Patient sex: F
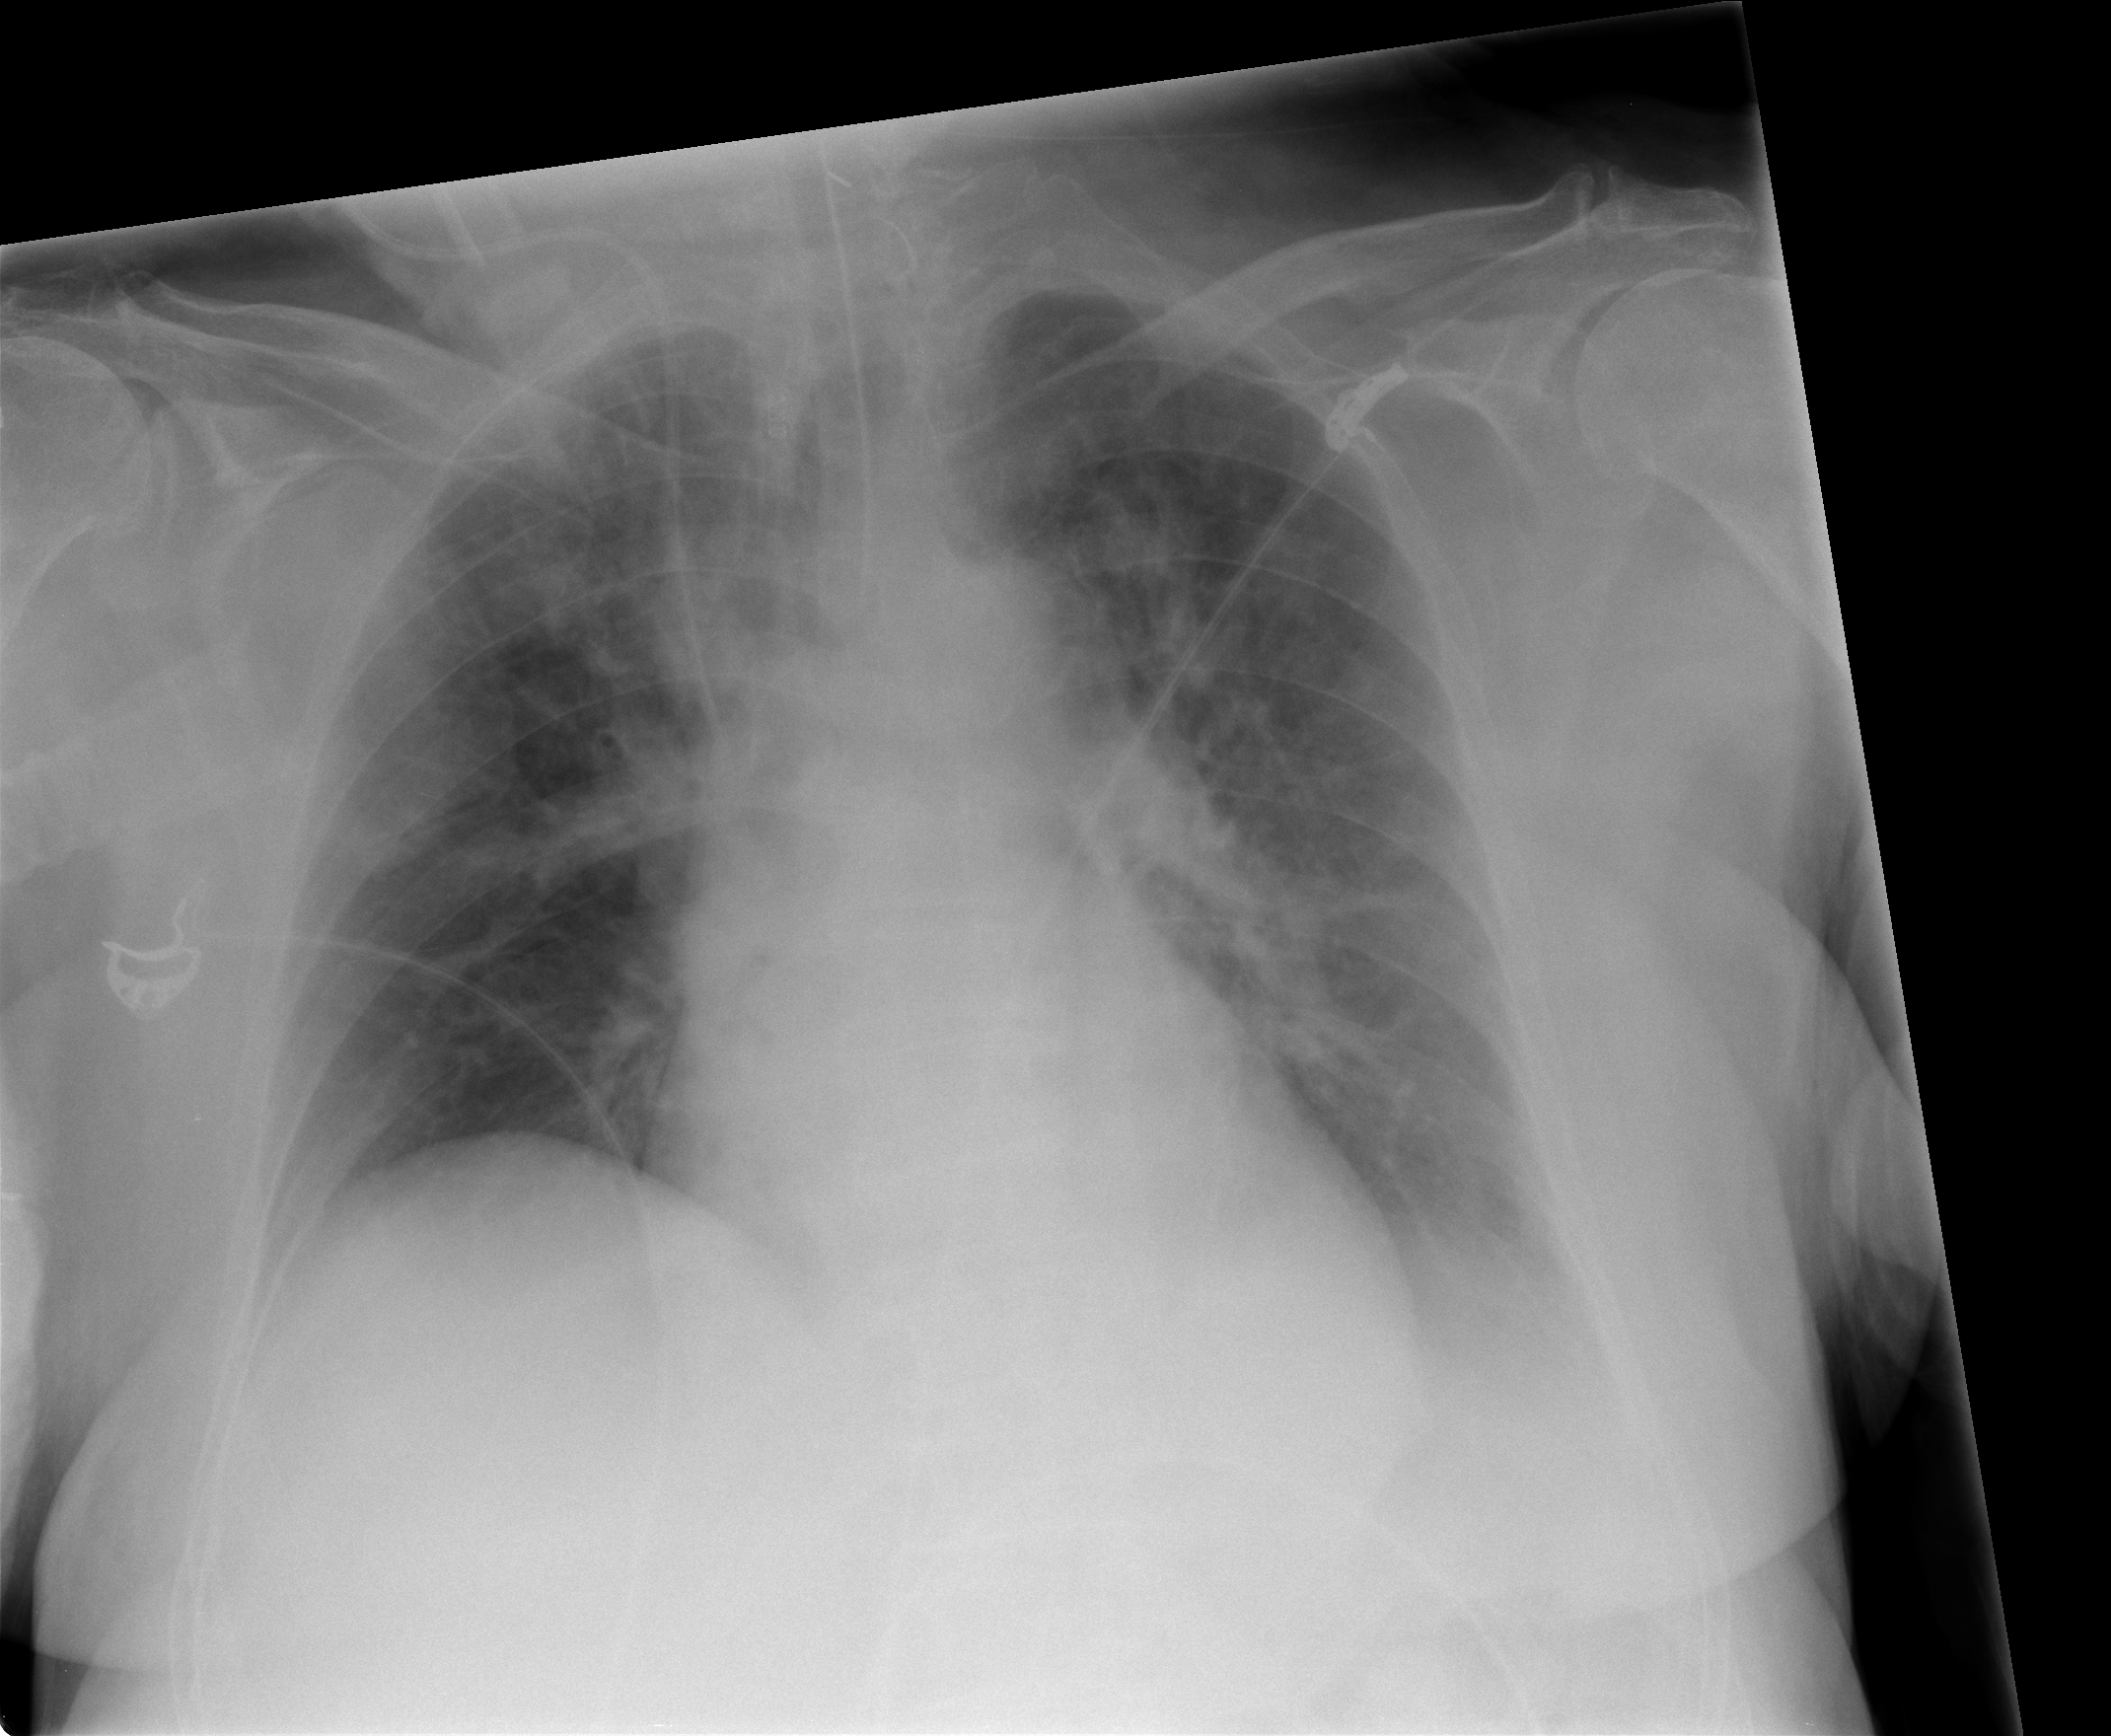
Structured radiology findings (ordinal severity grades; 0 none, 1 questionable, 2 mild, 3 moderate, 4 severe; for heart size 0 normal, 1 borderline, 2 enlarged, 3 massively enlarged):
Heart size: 0
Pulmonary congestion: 1
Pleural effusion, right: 0
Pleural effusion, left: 2
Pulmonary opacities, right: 2
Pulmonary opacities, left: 1
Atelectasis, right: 2
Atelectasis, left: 2